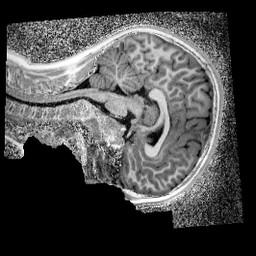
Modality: UNIT1_denoised
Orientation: sagittal
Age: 10
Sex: female
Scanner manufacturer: siemens
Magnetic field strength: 3 T
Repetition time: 4 s
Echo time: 0.00299 s